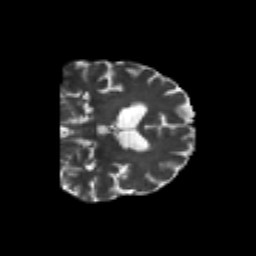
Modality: T2w
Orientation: coronal
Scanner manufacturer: siemens
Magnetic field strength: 3 T
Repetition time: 6.8 s
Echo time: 0.093 s